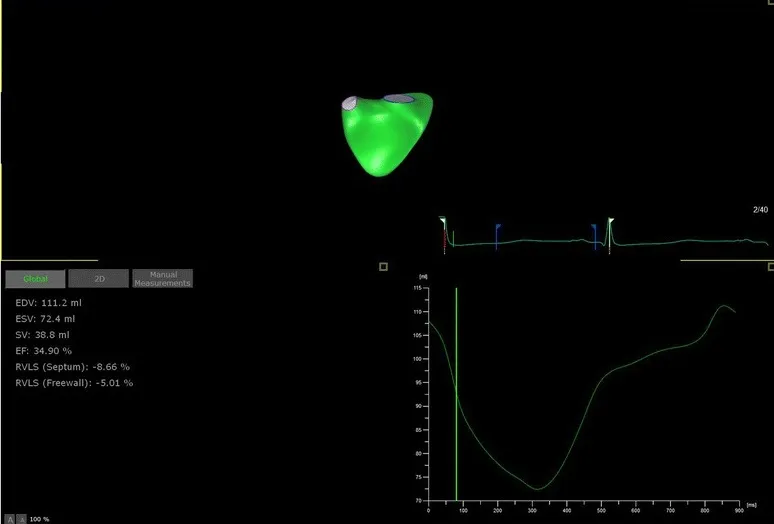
Three-dimensional right ventricular ejection fraction on postoperative day 28. Right ventricular ejection fraction evaluated by three-dimensional analysis improved to 34.9%.
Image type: radiology (ultrasound)